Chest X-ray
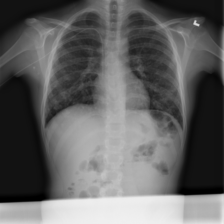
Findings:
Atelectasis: negative
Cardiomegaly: negative
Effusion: negative
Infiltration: negative
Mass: negative
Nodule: positive
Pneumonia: negative
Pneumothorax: negative
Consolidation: negative
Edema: negative
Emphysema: negative
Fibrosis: negative
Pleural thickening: negative
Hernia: negative